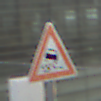
Verkehrszeichen: SchleuderOderRutschgefahr
Umgebung: Outdoor, Urban
Tageszeit: SunriseSunset
Wetter: PartlyCloudy
Licht: Natural
Jahreszeit: NotSpecified
Kontrast: LowContrast